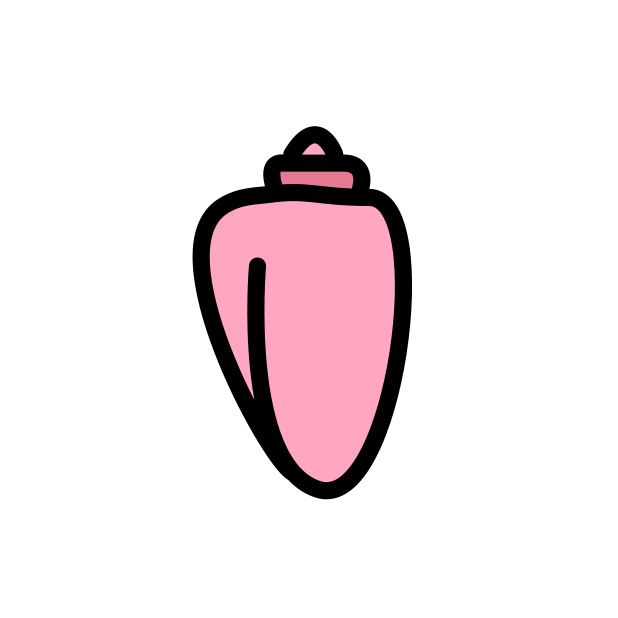
Emoji: 🐚
Name: spiral shell
Unicode: 0x1f41a